Field crop: maize
Growth stage: 2
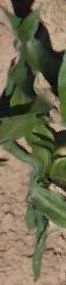
Species: maize